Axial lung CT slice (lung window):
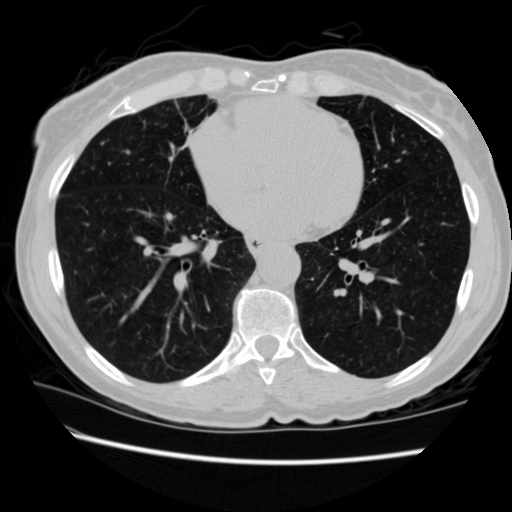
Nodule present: no